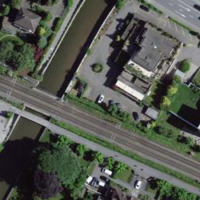
EUNIS habitat code: 54
Species observed at this site:
Selaginella selaginoides